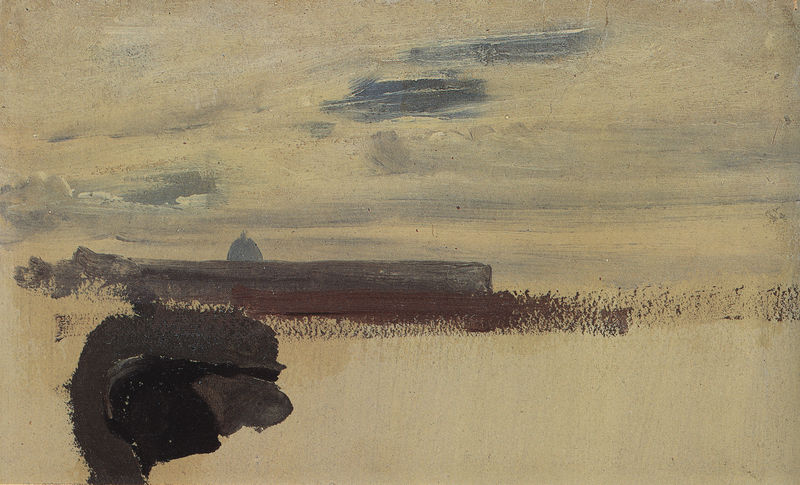
Titel: Lichtbewölkter Himmel über langgestrecktem Gebäude mit Kuppel
Künstler: Karl Blechen
Standort: Berlin
Institution: Kupferstichkabinett
Schlagwörter: baum, berg, blau, dunkel, felsen, gemälde, himmel, mann, meer, weiß, wolken, aquarell, bäume, gelb, landschaft, ocker, sand, see, stadt, ufer, braun, finger, grau, hell, licht, pastell, profil, schwarz, skizze, straße, zeichnung, ölbild, dach, eis, gebäude, haus, rot, schnee, wolke, beige, malerei, architektur, gesicht, stein, öl, ferne, horizont, kalt, natur, schilf, stamm, weite, wind, kirche, pastos, kontrast, boot, turm, küste, papier, ansicht, studie, moderne, acker, abstrakt, creme, fläche, flächen, modern, mauer, farbe, formen, nebel, landschaftsmalerei, linien, winter, silhouette, kuppel, ölgemälde, gewalt, querformat, steg, sturm, turner, dick, duktus, streifen, um 1900, striche, abstraktion, umriss, abstrahiert, tusche, berlin, palast, dom, acryl, form, kuppe, strich, leinwand, gestik, entwurf, pinsel, farbauftrag, pinselstrich, reduziert, reduktion, unvollendet, rom, fleck, flecken, landschaftsbild, verschwommen, verwischt, tümpel, ölskizze, fleckig, winterlandschaft, horizontal, haptisch, breit, frieren, grautöne, bau, lasur, pistole, getönt, gouache, skizz, pastellkreide, sankt petersburg, abstrackt, gestisch, farbstudie, schneesturm, brauna, suggeriert, bäh, sol lewitt, baselitz, pinselstrick, pasteaus, farbstreifen, domkuppel, freiluftmaler, pasteau, pinseldukus, bildene kkunst, abstakjt